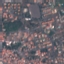
Land use / land cover class: Residential